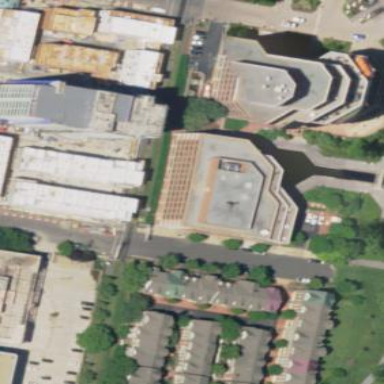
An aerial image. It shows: Part of building.